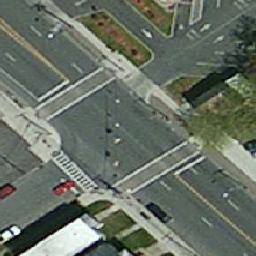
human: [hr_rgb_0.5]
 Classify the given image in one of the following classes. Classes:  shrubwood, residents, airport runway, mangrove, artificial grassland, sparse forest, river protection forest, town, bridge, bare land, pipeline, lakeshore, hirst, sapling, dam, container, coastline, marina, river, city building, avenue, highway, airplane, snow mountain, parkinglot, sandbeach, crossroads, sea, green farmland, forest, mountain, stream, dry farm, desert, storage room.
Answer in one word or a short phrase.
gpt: crossroads